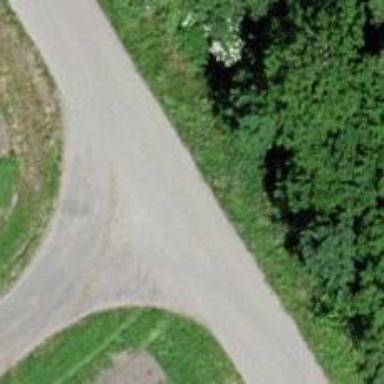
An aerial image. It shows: Well-maintained track road of grade 1.